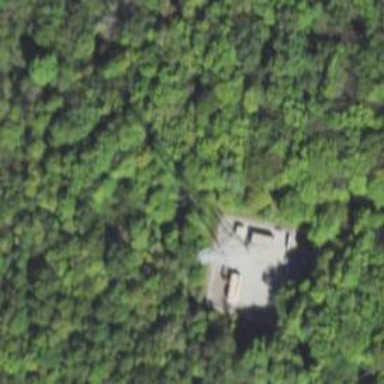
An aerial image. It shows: Communication mast tower.